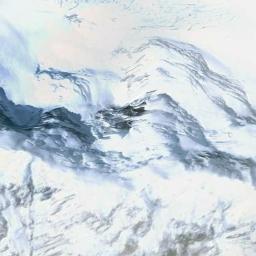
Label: snowberg